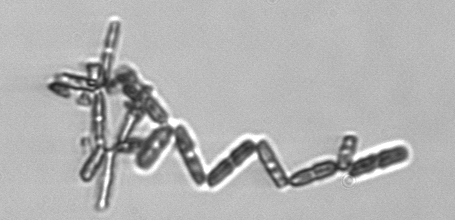
Label: Thalassionema